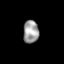
Tissue: skin
Cell type: Epithelial cells
Senescence score: 0.2781
Nuclear area (px): 348
Mean DAPI intensity: 157.009